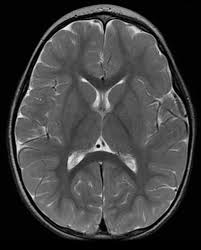
Label: notumor